Question: After typing in Arabic in the form I press an insert button to insert the fields in the db. But characters turn to strange question marks like :'"?????"'. That doesn't happen with numbers or English characters.
How to type Arabic and still have it in the db as Arabic, not as '"?????"'?

Here is some code
'''
SqlConnection cn = new SqlConnection(System.Configuration.ConfigurationManager.ConnectionStrings["StoreConnectionString"].ToString());
public AddBook()
{
InitializeComponent();
}
private void button1_Click(object sender, EventArgs e)
{
string X;
cn.Open();
SqlCommand cm = new SqlCommand("SELECT COUNT(*) FROM StoreItem", cn);
Int32 count = (Int32)cm.ExecuteScalar();
X = count.ToString();
cn.Close();
SqlCommand cmd = new SqlCommand("insert into StoreItem (ID, Title, Writer, Price, Qun, Date) Values ('" + X + "','" + textBox1.Text + "', '" + textBox2.Text + "', '" + textBox3.Text + "', '" + textBox4.Text + "', '" + DateTime.Now.ToString("d/M/yyyy") + "')", cn);
cn.Open();
cmd.ExecuteNonQuery();
cn.Close();
textBox1.Text = null;
textBox2.Text = null;
textBox3.Text = null;
textBox4.Text = null;
this.Close();
}
private void button2_Click(object sender, EventArgs e)
{
this.Close();
}
'''
And
'''
private void Rsh()
{
SqlDataAdapter ADAP = new SqlDataAdapter("Select * FROM StoreItem", cn);
DataSet DS = new DataSet();
ADAP.Fill(DS, "Store");
dataGridView1.DataSource = DS.Tables["Store"];
dataGridView1.Columns[1].Width = 200;
dataGridView1.Columns[0].HeaderCell.Value = "#";
dataGridView1.Columns[1].HeaderCell.Value = "`nwn lktb";
dataGridView1.Columns[2].HeaderCell.Value = "lktb";
dataGridView1.Columns[3].HeaderCell.Value = "ls`r";
dataGridView1.Columns[4].HeaderCell.Value = "lkmy@";
dataGridView1.Columns[5].HeaderCell.Value = "trykh dkhwl";
}
'''
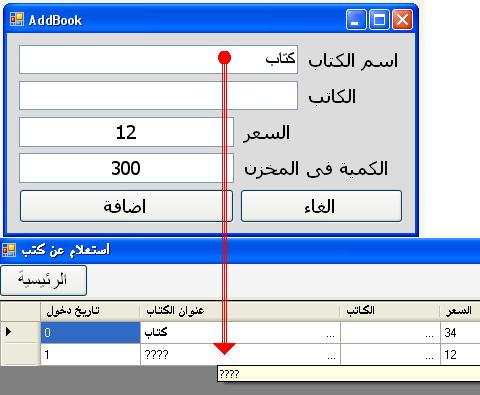
Answer: surly Your datatype for those column is varchar.
You just need to change it to nvarchar and it will be get saved. Also dont forget to add a prefix N. Refer to following query.
if name is nvarchar
'''
insert into Emp (name) values (N'test')
'''